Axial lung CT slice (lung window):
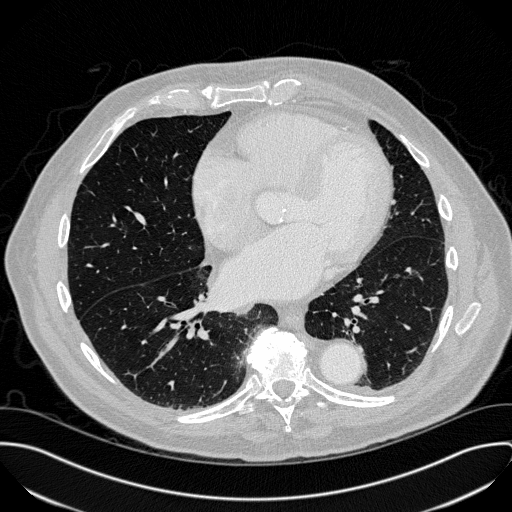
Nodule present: no